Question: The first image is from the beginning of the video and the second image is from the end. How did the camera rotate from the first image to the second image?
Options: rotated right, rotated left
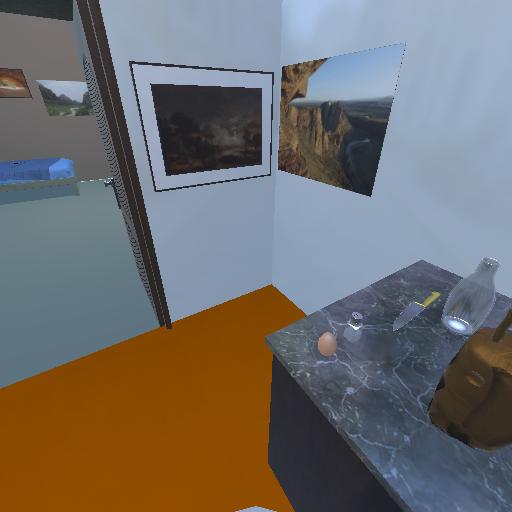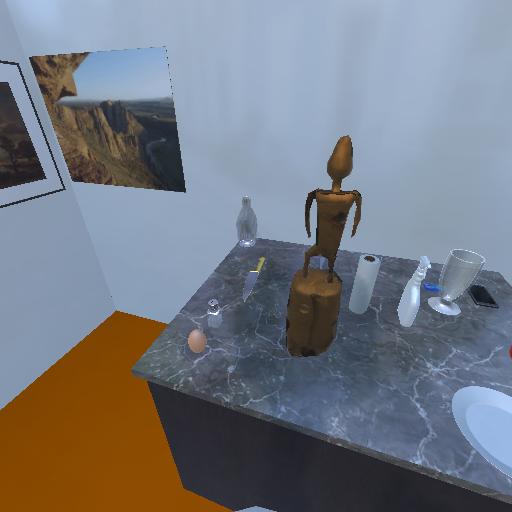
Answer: rotated right